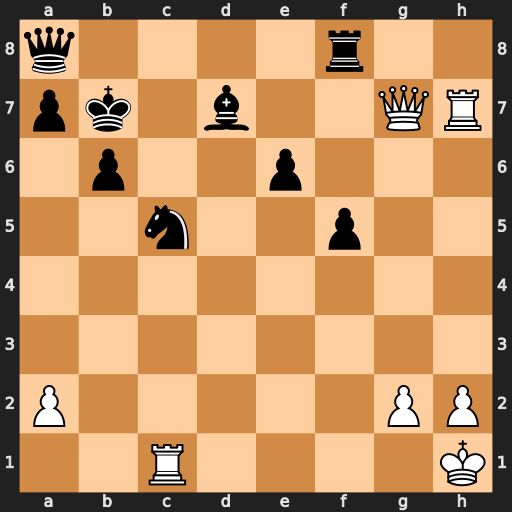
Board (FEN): q4r2/pk1b2QR/1p2p3/2n2p2/8/8/P5PP/2R4K
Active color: w
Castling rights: -
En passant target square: -
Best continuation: Rxc5 bxc5 Qxd7+